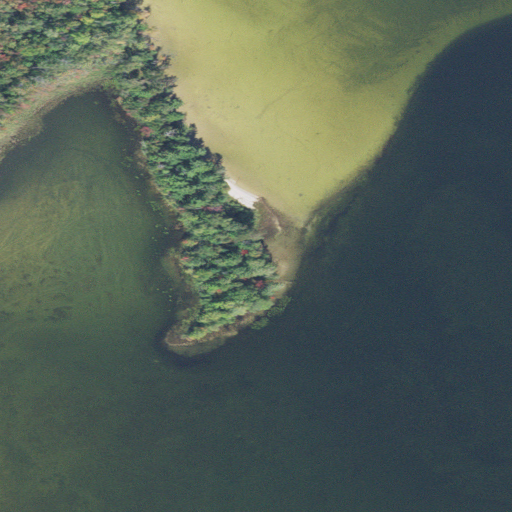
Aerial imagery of cape in Michigan named Maple Point containing open water, woody wetlands, herbaceous wetlands, grassland, and deciduous forest